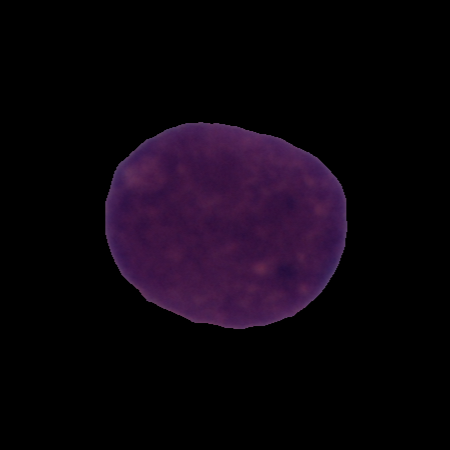
Label: cancer